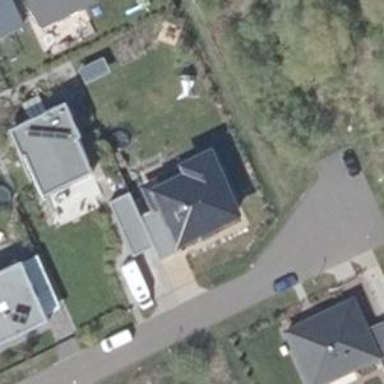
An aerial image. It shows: Detached building.